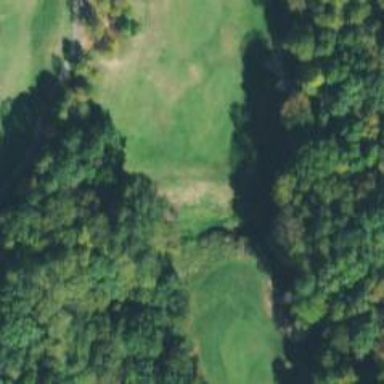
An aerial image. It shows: Golf hole.